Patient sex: F
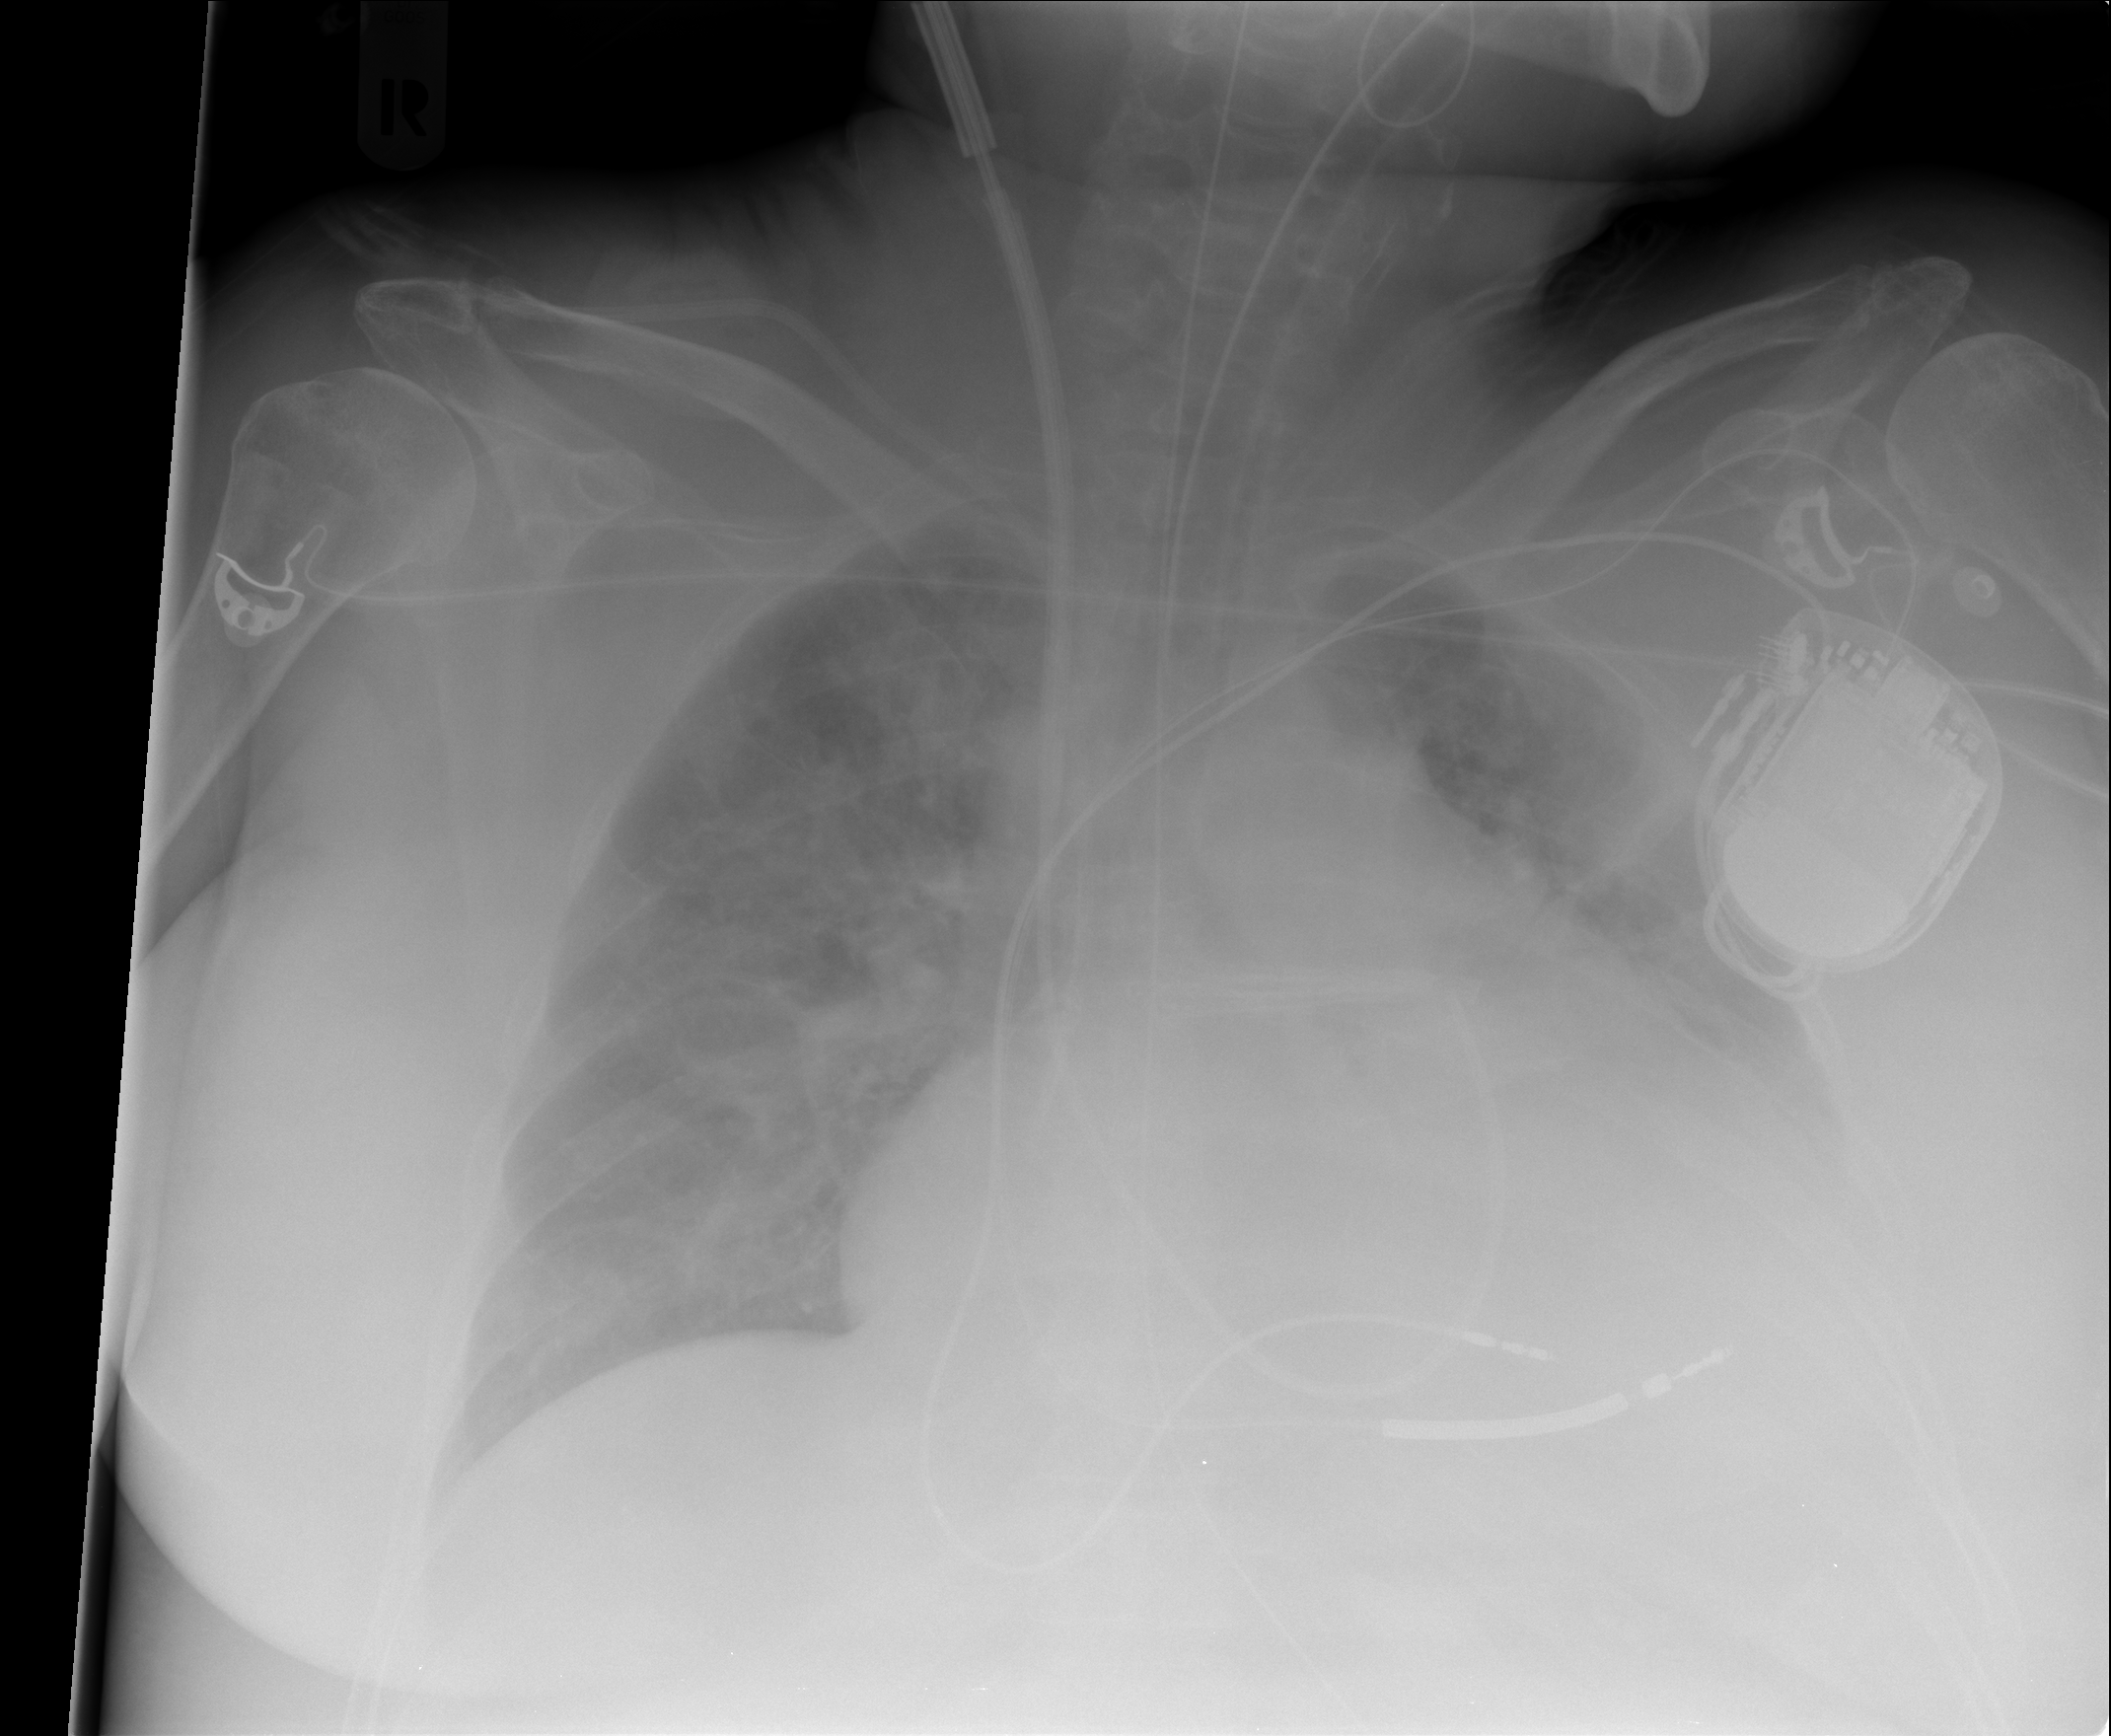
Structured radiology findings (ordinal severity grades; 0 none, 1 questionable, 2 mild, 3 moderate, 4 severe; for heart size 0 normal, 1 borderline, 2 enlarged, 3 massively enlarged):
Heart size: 2
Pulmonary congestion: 3
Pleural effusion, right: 0
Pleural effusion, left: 1
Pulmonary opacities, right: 3
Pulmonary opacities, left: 3
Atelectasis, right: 3
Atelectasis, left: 3